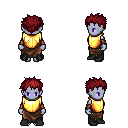
a pixel art fantasy rpg character, female body template, dark elf, purple skin, gold chest armor, robe skirt, brunette bedhead hairstyle, cloth bracers, black shoes, four views (front, back, left, right), 2x2 character sprite sheet, small pixel art, hard edges, no anti-aliasing